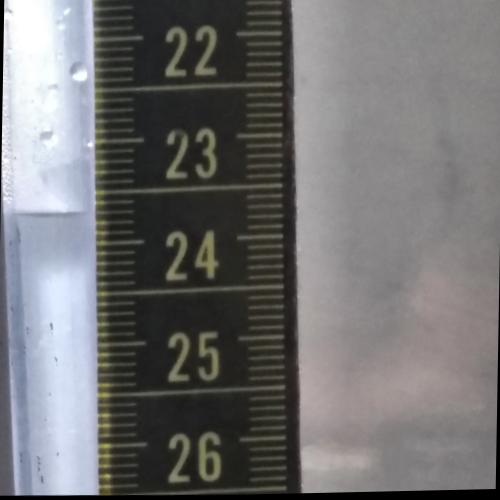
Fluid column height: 23.7 cm